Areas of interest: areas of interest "Educational"
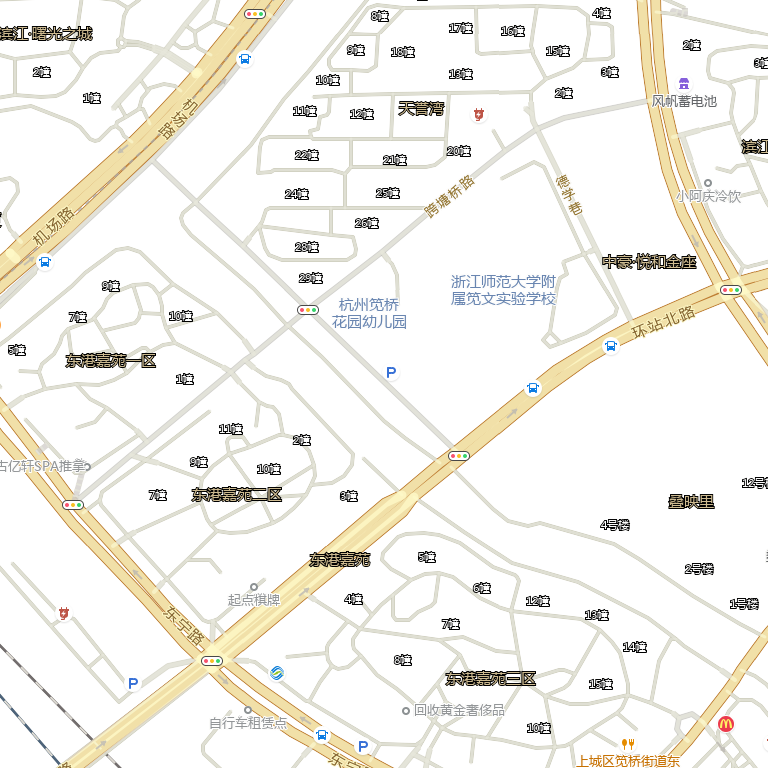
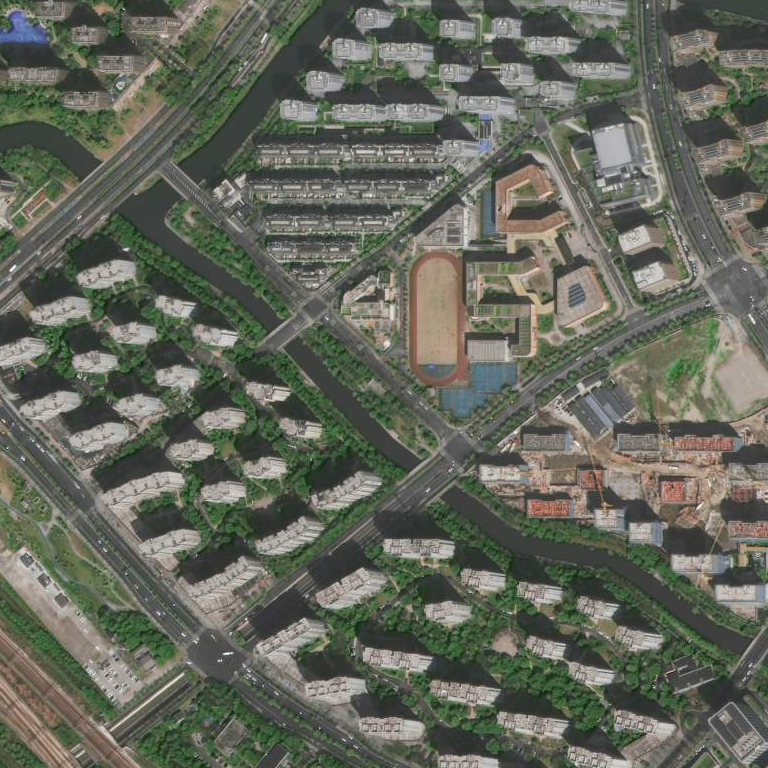